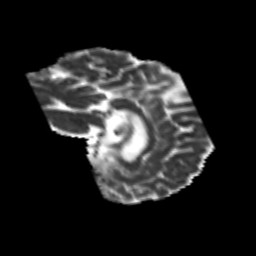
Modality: MD
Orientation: sagittal
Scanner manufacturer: siemens
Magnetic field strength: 3 T
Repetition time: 6.8 s
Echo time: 0.093 s